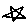
Label: star